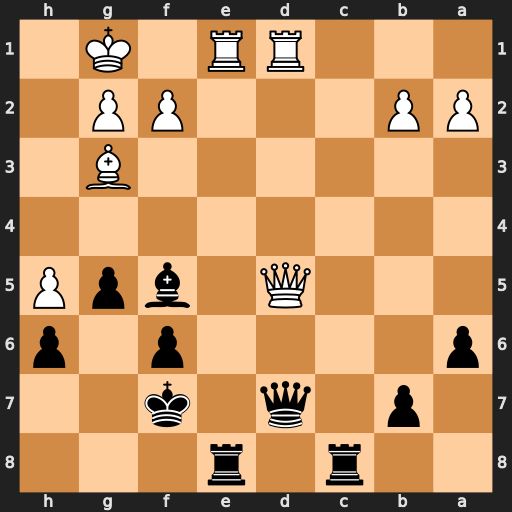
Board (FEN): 2r1r3/1p1q1k2/p4p1p/3Q1bpP/8/6B1/PP3PP1/3RR1K1
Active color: b
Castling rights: -
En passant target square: -
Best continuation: Qxd5 Rxd5 Rxe1+